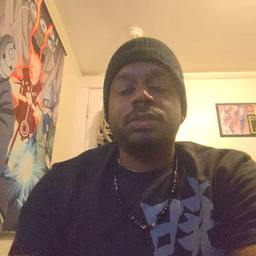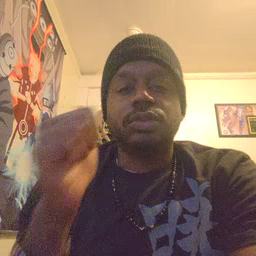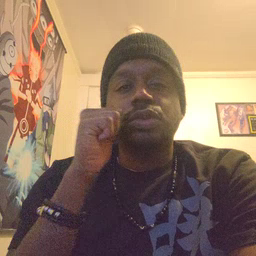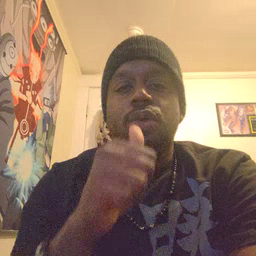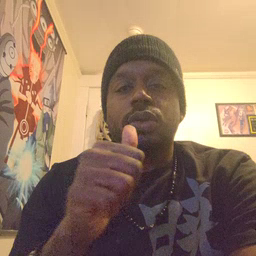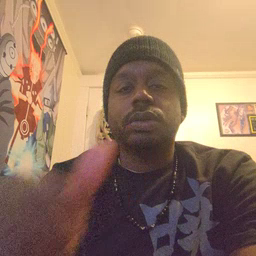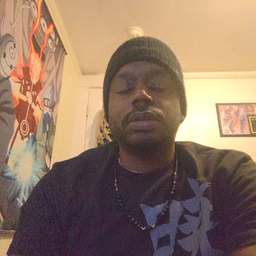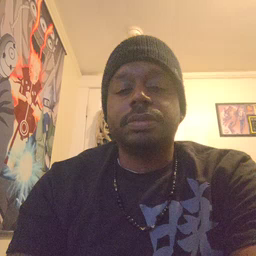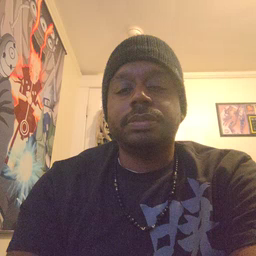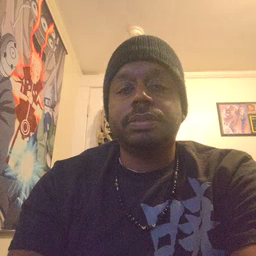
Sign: girl